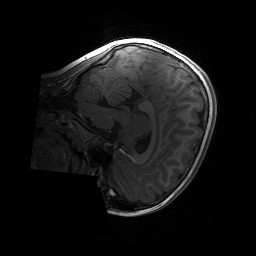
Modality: T1w
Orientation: sagittal
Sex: female
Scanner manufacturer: siemens
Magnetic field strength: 3 T
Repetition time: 1.9 s
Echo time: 0.00243 s